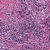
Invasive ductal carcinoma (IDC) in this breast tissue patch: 1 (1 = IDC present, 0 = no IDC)